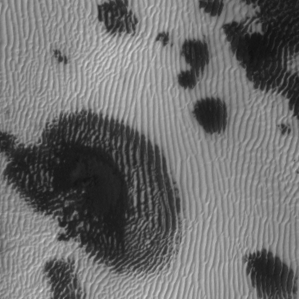
Label: frost